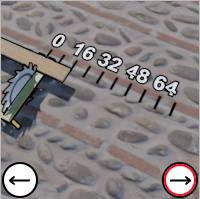
Task: length
Answer: 16
First scale value: 16.0